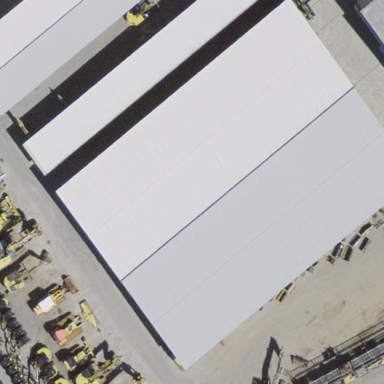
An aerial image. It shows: View of roof of building.